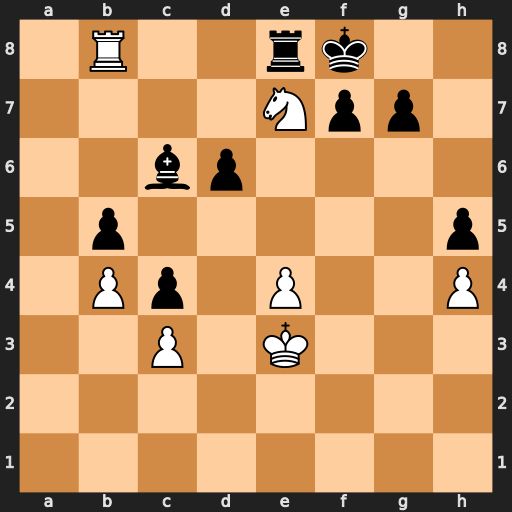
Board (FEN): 1R2rk2/4Npp1/2bp4/1p5p/1Pp1P2P/2P1K3/8/8
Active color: w
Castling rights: -
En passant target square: -
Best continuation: Nxc6 Rxb8 Nxb8